Interaction volume radius: 5 \u00c5
Interaction volume height: 10 \u00c5
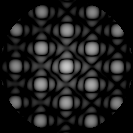
Disorder parameter: 0.003749